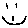
Label: smiley face